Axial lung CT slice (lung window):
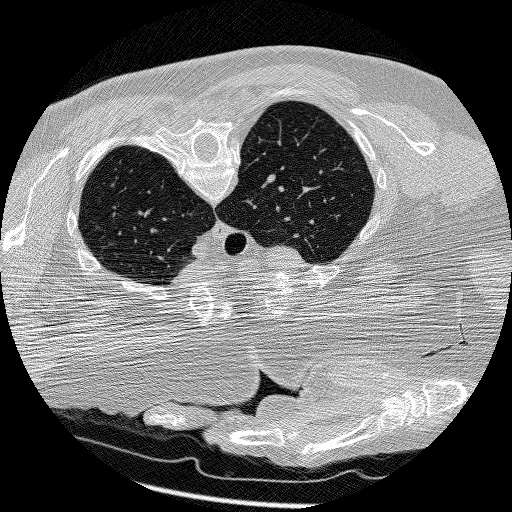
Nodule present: no